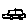
Label: car